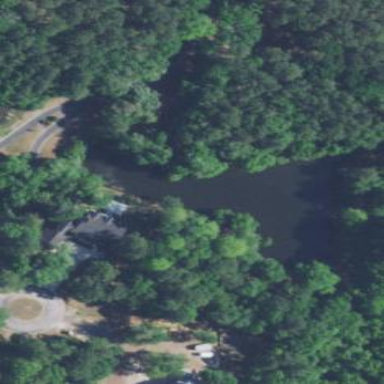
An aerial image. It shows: Serene pond surrounded by nature.